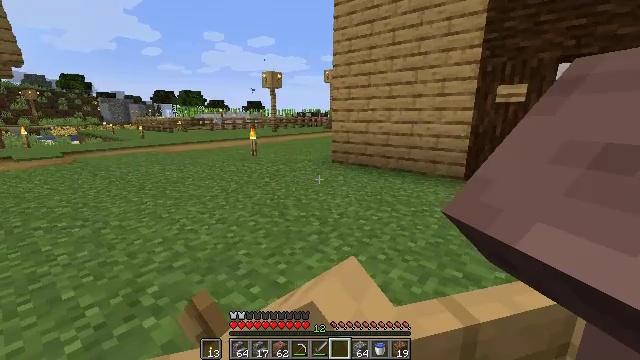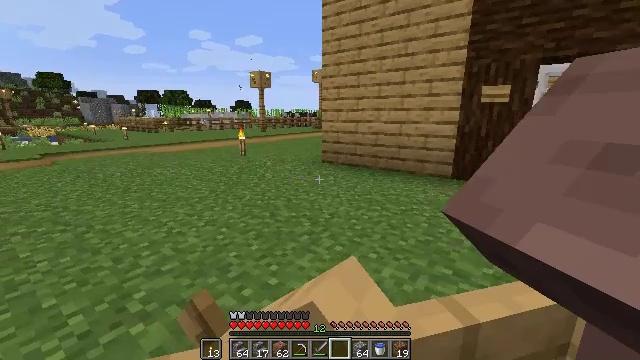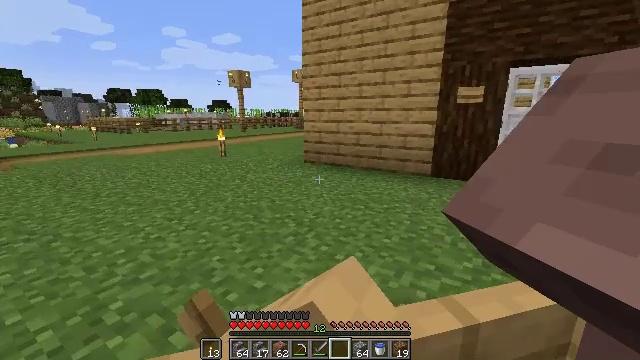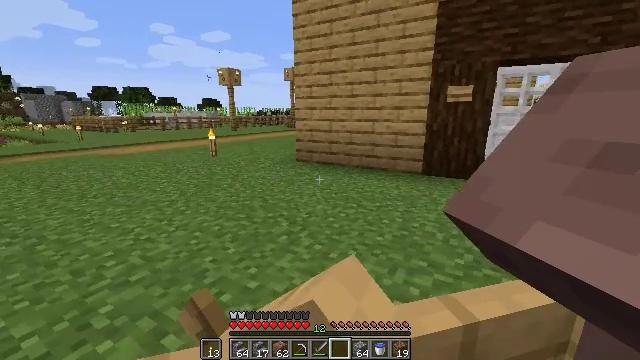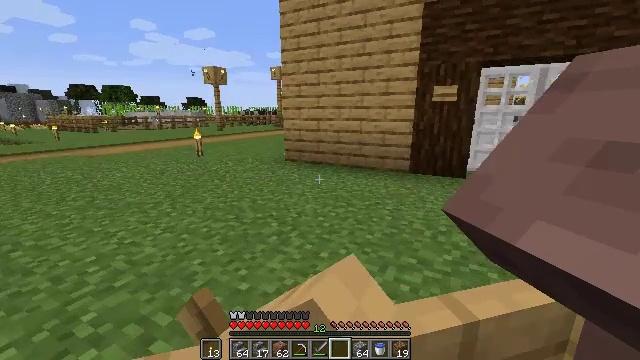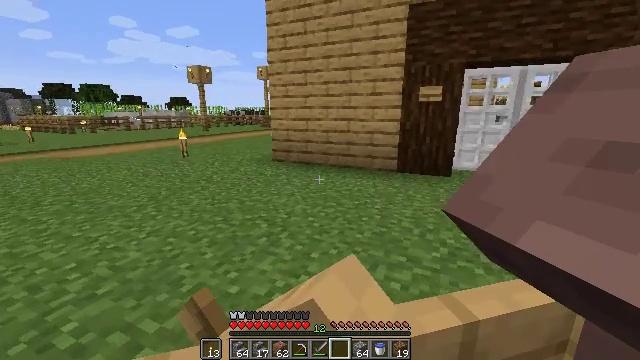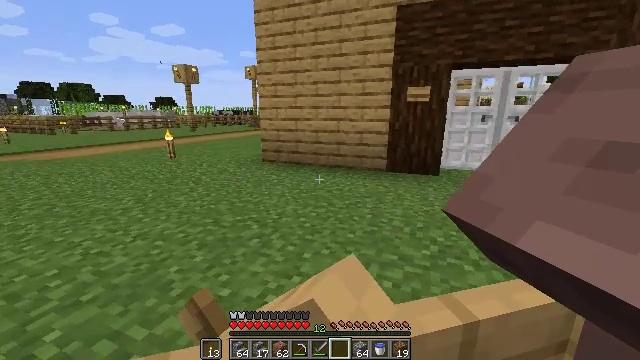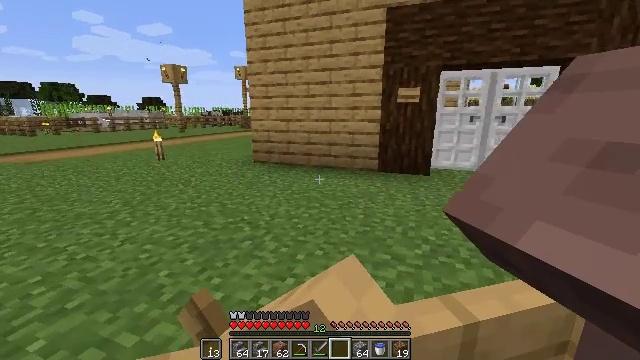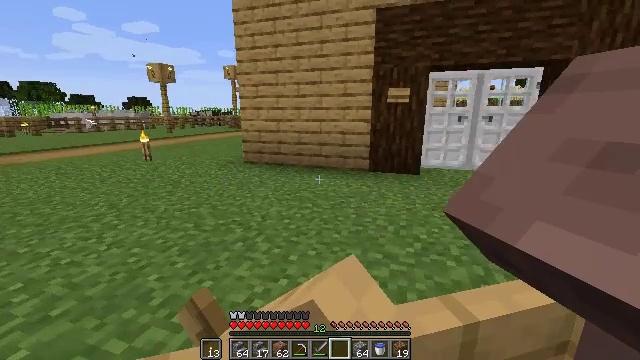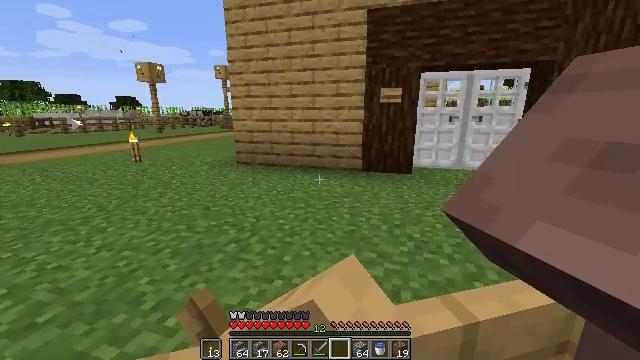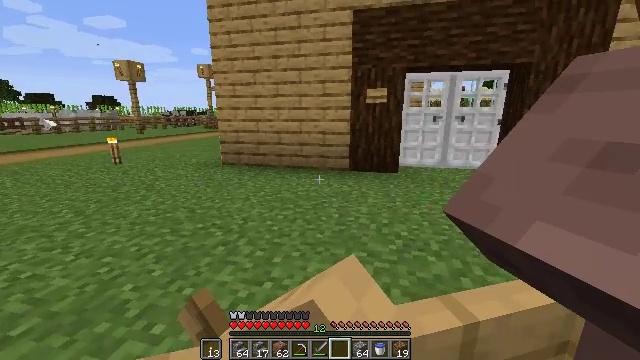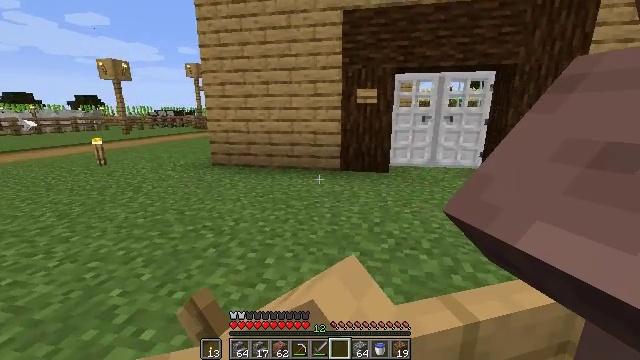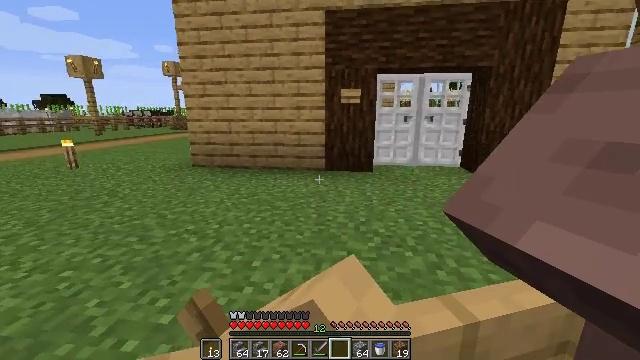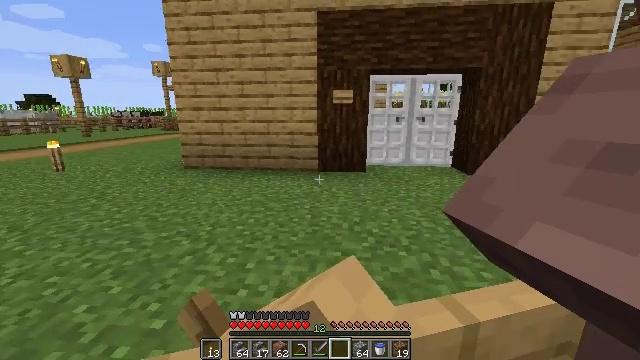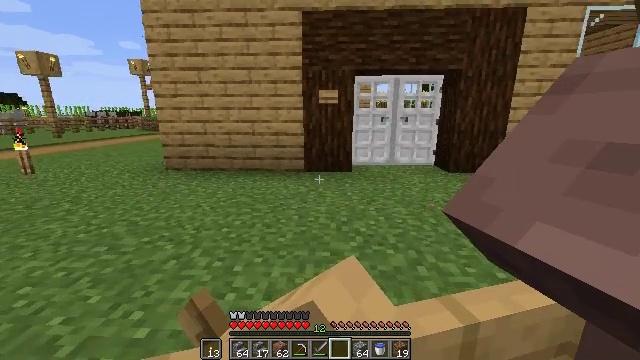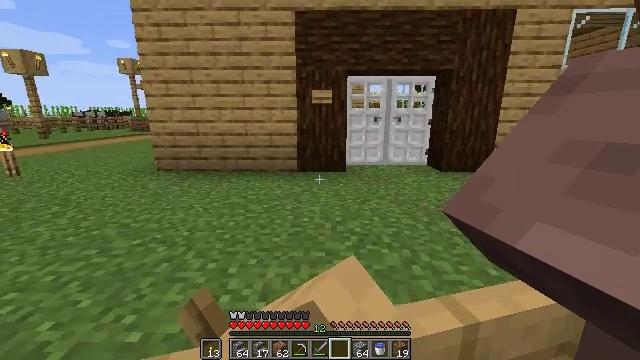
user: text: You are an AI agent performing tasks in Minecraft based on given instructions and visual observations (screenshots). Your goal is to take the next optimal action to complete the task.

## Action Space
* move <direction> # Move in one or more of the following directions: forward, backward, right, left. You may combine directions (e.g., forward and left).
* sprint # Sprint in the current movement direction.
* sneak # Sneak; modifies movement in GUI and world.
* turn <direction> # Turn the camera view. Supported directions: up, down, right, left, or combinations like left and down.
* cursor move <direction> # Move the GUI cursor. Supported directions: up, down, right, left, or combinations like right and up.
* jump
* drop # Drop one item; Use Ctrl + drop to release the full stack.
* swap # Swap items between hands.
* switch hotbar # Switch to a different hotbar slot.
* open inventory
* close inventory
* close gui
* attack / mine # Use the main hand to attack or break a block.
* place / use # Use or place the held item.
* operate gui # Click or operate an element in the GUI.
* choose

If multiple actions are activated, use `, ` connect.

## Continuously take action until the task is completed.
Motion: motion action
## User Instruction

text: Attack the iron door to collect it.
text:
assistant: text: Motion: move right, turn right, attack / mine
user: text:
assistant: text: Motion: move right, turn right, attack / mine
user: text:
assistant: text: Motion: move right, attack / mine
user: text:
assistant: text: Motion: move right, attack / mine
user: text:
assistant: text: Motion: move right, attack / mine
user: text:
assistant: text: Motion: move right, attack / mine
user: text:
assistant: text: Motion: move right, attack / mine
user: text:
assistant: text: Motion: move right, attack / mine
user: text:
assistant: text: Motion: move right, attack / mine
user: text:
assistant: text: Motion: move right, attack / mine
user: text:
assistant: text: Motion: move right, attack / mine
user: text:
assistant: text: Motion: move right, attack / mine
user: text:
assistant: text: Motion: move right, attack / mine
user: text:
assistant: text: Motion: move right, attack / mine
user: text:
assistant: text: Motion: move right, attack / mine
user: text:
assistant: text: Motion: move right, attack / mine
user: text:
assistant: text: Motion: move right, attack / mine
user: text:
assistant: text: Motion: move right, attack / mine
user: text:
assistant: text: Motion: move right, attack / mine
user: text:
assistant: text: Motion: move right, attack / mine
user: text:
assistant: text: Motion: move right, attack / mine
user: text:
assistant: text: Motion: move right, attack / mine
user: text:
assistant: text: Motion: move right, attack / mine
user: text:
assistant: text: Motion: move right, attack / mine
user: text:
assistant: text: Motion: move right, attack / mine
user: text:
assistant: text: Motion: move right, attack / mine
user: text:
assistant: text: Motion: move right, attack / mine
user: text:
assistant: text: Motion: move right, attack / mine
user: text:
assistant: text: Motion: move right, attack / mine
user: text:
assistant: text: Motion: move right, attack / mine